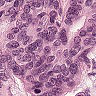
Metastatic tissue present: yes